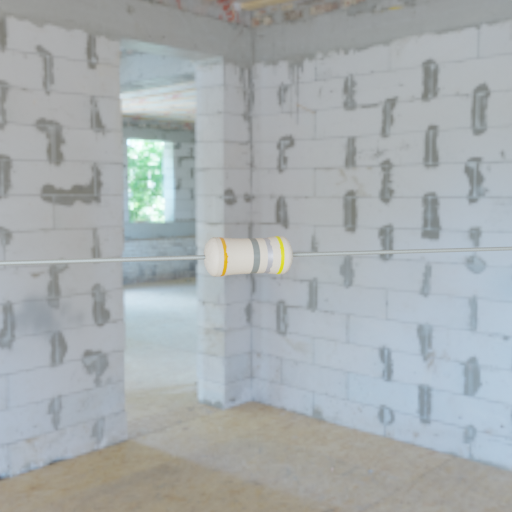
Resistor colour bands (in order): orange, gray, silver, yellow